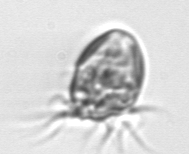
Label: Strombidium_morphotype1